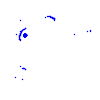
Particle: kaon